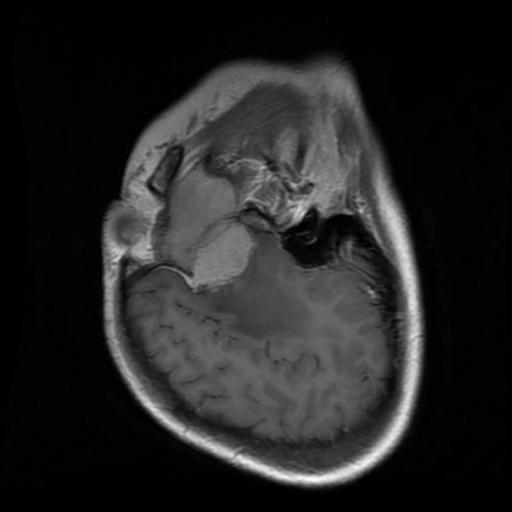
Label: meningioma